Question: I would like to print the execution statistics of sql queries. For this I want to use autotrace. When I use autotrace on explain, I have no problems, it prints everything correctly. However, when I want to use autotrace traceonly, the program says that "is not supported" . My user has all the privileges ... what's the problem then?
'''
set autotrace traceonly;
set timing on;
-- Here i have my 4 Querys
set timing off;
'''
Result:
> Traceonly option is currently not supported.
I also want to print something like this:

Whats the command for printing the consisting gets, like in my image?
Any ideas?
I'm using SQL Developer and Oracle 11-G
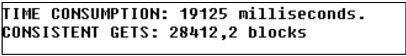
Answer: Update: Just upgrade your copy of SQL Developer (22.2.1 is latest)
Here is a demo using command line version of SQLDev (SQLcl). Same code would work in SQL Developer's SQL Worksheet with F5.
'''
SQL> set autotrace traceonly;
Autotrace TraceOnly
Exhibits the performance statistics with silent query output
SQL> set timing on;
SQL> select 1 from dual;
1 row selected.
PLAN_TABLE_OUTPUT
_____________________________________________
SQL_ID 520mkxqpf15q8, child number 0
-------------------------------------
select 1 from dual
Plan hash value: <PHONE>
------------------------------------------
| Id | Operation | Name | E-Rows |
------------------------------------------
| 0 | SELECT STATEMENT | | |
| 1 | FAST DUAL | | 1 |
------------------------------------------
Note
PLAN_TABLE_OUTPUT
____________________________________________________________________________________
-----
- Warning: basic plan statistics not available. These are only collected when:
* hint 'gather_plan_statistics' is used for the statement or
* parameter 'statistics_level' is set to 'ALL', at session or system level
Statistics
-----------------------------------------------------------
1 CPU used by this session
1 CPU used when call started
1 DB time
42 Requests to/from client
42 SQL*Net roundtrips to/from client
573 bytes received via SQL*Net from client
82982 bytes sent via SQL*Net to client
2 calls to get snapshot scn: kcmgss
2 calls to kcmgcs
2 execute count
43 non-idle wait count
2 opened cursors cumulative
1 opened cursors current
2 parse count (total)
1 session cursor cache hits
1 sorts (memory)
2010 sorts (rows)
43 user calls
Elapsed: 00:00:00.058
SQL>
'''
If you are using an older copy, then -
You will need to use SQL*Plus.
'''
[oracle@vbgeneric ~]$ sqlplus demo/oracle
SQL*Plus: Release 12.1.0.2.0 Production on Sat Apr 29 16:31:12 2017
Copyright (c) 1982, 2014, Oracle. All rights reserved.
Last Successful login time: Sat Apr 29 2017 09:03:35 -04:00
Connected to:
Oracle Database 12c Enterprise Edition Release 12.1.0.2.0 - 64bit Production
With the Partitioning, OLAP, Advanced Analytics and Real Application Testing options
SQL> set autotrace traceonly;
set timing on;
select 1 from dual;
select 2 from dual;
select 3 from dual;
select 4 from dual;
set timing off;SQL> SQL> SQL>
Elapsed: 00:00:00.02
Execution Plan
----------------------------------------------------------
Plan hash value: <PHONE>
-----------------------------------------------------------------
| Id | Operation | Name | Rows | Cost (%CPU)| Time|
-----------------------------------------------------------------
| 0 | SELECT STATEMENT | | 1 | 2 (0)| 00:00:01 |
| 1 | FAST DUAL | | 1 | 2 (0)| 00:00:01 |
-----------------------------------------------------------------
Statistics
----------------------------------------------------------
0 recursive calls
0 db block gets
0 consistent gets
0 physical reads
0 redo size
535 bytes sent via SQL*Net to client
552 bytes received via SQL*Net from client
2 SQL*Net roundtrips to/from client
0 sorts (memory)
0 sorts (disk)
1 rows processed
SQL>
Elapsed: 00:00:00.01
Execution Plan
----------------------------------------------------------
Plan hash value: <PHONE>
-----------------------------------------------------------------
| Id | Operation | Name | Rows | Cost (%CPU)| Time|
-----------------------------------------------------------------
| 0 | SELECT STATEMENT | | 1 | 2 (0)| 00:00:01 |
| 1 | FAST DUAL | | 1 | 2 (0)| 00:00:01 |
-----------------------------------------------------------------
Statistics
----------------------------------------------------------
0 recursive calls
0 db block gets
0 consistent gets
0 physical reads
0 redo size
535 bytes sent via SQL*Net to client
552 bytes received via SQL*Net from client
2 SQL*Net roundtrips to/from client
0 sorts (memory)
0 sorts (disk)
1 rows processed
SQL>
Elapsed: 00:00:00.01
Execution Plan
----------------------------------------------------------
Plan hash value: <PHONE>
-----------------------------------------------------------------
| Id | Operation | Name | Rows | Cost (%CPU)| Time|
-----------------------------------------------------------------
| 0 | SELECT STATEMENT | | 1 | 2 (0)| 00:00:01 |
| 1 | FAST DUAL | | 1 | 2 (0)| 00:00:01 |
-----------------------------------------------------------------
Statistics
----------------------------------------------------------
0 recursive calls
0 db block gets
0 consistent gets
0 physical reads
0 redo size
535 bytes sent via SQL*Net to client
552 bytes received via SQL*Net from client
2 SQL*Net roundtrips to/from client
0 sorts (memory)
0 sorts (disk)
1 rows processed
SQL>
Elapsed: 00:00:00.00
Execution Plan
----------------------------------------------------------
Plan hash value: <PHONE>
-----------------------------------------------------------------
| Id | Operation | Name | Rows | Cost (%CPU)| Time|
-----------------------------------------------------------------
| 0 | SELECT STATEMENT | | 1 | 2 (0)| 00:00:01 |
| 1 | FAST DUAL | | 1 | 2 (0)| 00:00:01 |
-----------------------------------------------------------------
Statistics
----------------------------------------------------------
0 recursive calls
0 db block gets
0 consistent gets
0 physical reads
0 redo size
535 bytes sent via SQL*Net to client
552 bytes received via SQL*Net from client
2 SQL*Net roundtrips to/from client
0 sorts (memory)
0 sorts (disk)
1 rows processed
SQL> SQL>
'''